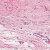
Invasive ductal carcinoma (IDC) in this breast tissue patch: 0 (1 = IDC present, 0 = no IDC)